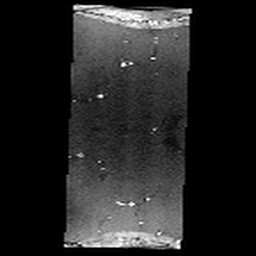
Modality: angio
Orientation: coronal
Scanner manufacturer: philips
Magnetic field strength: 7 T
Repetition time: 0.024 s
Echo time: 0.00384 s